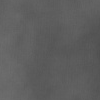
Atmospheric dust classification: dusty